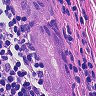
Metastatic tissue present: yes